Question: i want edit and delete button on the right side of the gridview not
at left side of grid. for user friendly manipulation of gridview.
how to show buttons at right side of my grid view?

'''
<asp:GridView ID="GvAllTasks" runat="server" AutoGenerateColumns="false"
AutoGenerateEditButton="true" AutoGenerateDeleteButton="true"
CssClass="table table-hover table-bordered"
onrowcancelingedit="GvAllTasks_RowCancelingEdit"
onrowdeleting="GvAllTasks_RowDeleting"
onrowediting="GvAllTasks_RowEditing" onrowupdating="GvAllTasks_RowUpdating" ShowHeaderWhenEmpty="True" EmptyDataText="No records Found">
'''
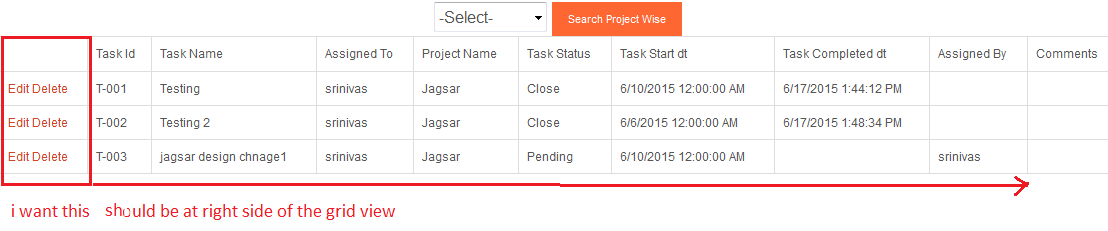
Answer: you need to set property false and create the required columns for the grid using property within the html source of the grid in whatever order you want. The columns can be pre defined columns like CheckBoxField, ImageField etc. or templatecolumns. The following example shows creating a grid with edit and delete buttons on right for a table with name DEPT having three columns DEPTNO, DNAME and LOC.
'''
<asp:GridView ID="GvDept" runat="server" AutoGenerateColumns="False"
ShowFooter="true"style="z-index: 1; left: 145px; top: 22px;position:
absolute; height: 191px; width: 756px;font-family: 'Arial Black';
font-size: large" EnableViewState="False">
<Columns>
<asp:TemplateField HeaderText="Deptno">
<ItemTemplate>
<asp:Label ID="LblDno" runat="server"
Text='<%# Eval("Deptno") %>' />
</ItemTemplate>
</asp:TemplateField>
<asp:TemplateField HeaderText="Dept Name">
<ItemTemplate>
<asp:Label ID="LblDname" runat="server"
Text='<%# Eval("Dname") %>' />
</ItemTemplate>
</asp:TemplateField>
<asp:TemplateField HeaderText="Location">
<ItemTemplate>
<asp:Label ID="LblLoc" runat="server"
Text='<%# Eval("Loc") %>' />
</ItemTemplate>
</asp:TemplateField>
<asp:TemplateField ShowHeader="false">
<ItemTemplate>
<asp:LinkButton ID="LnkEdit" runat="server" Text="Edit"
CommandName="Edit" />&nbsp;
<asp:LinkButton ID="LnkDelete" runat="server"
Text="Delete" CommandName="Delete" />&nbsp;
</ItemTemplate>
</asp:TemplateField>
</Columns>
</asp:GridView>
'''